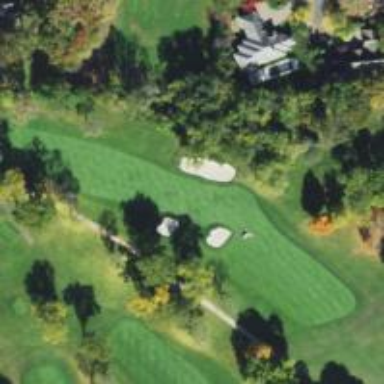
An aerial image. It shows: Scenic golf fairway.